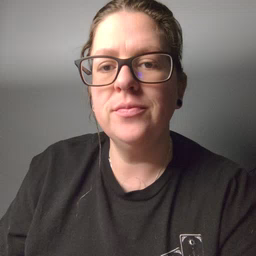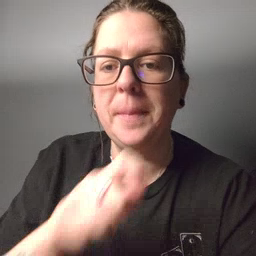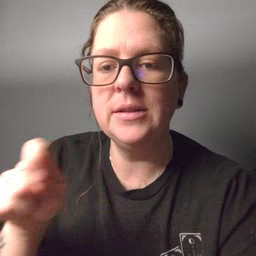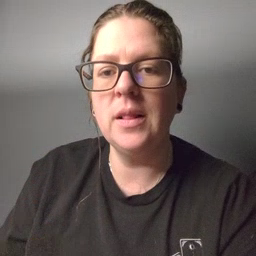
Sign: pencil